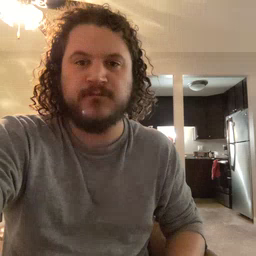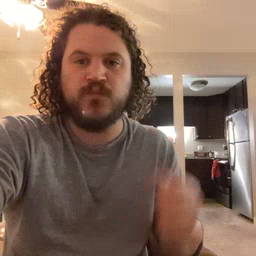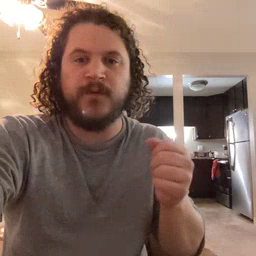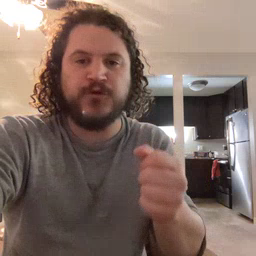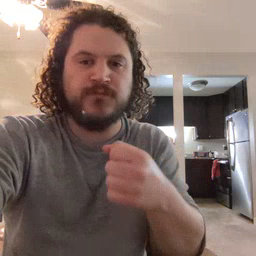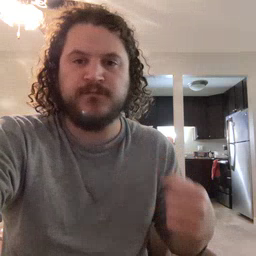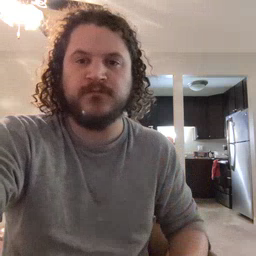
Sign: refrigerator